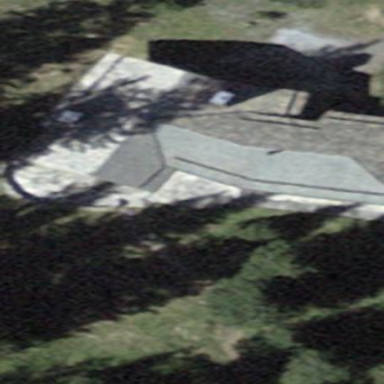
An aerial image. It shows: Building with tiled roof.